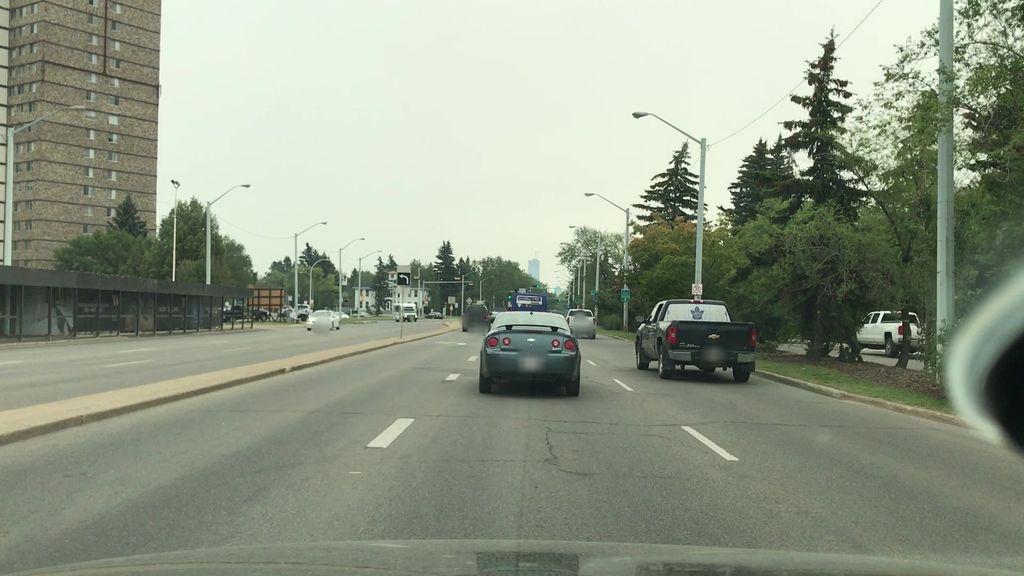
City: edmonton